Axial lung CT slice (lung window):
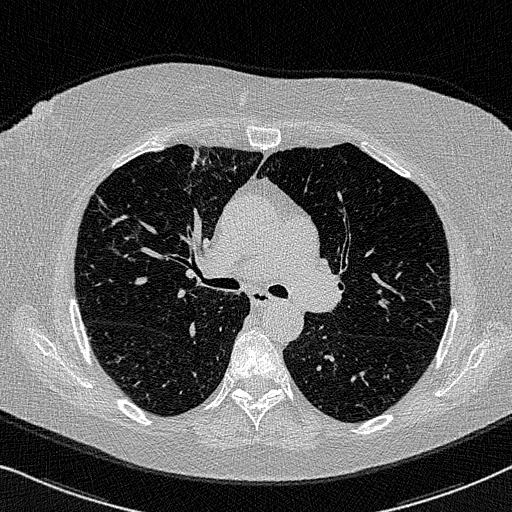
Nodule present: no